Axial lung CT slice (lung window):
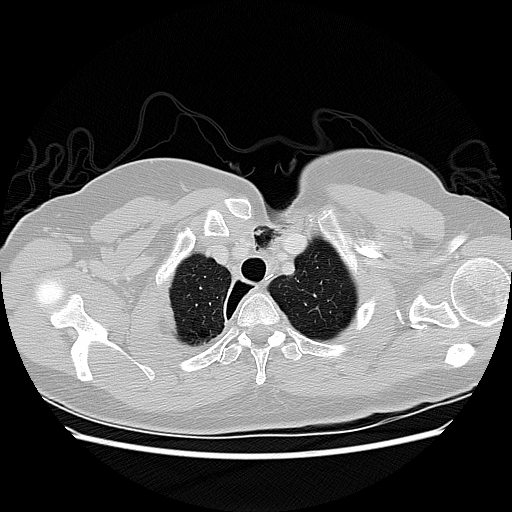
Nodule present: no